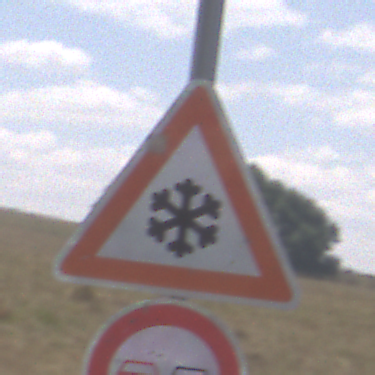
Verkehrszeichen: SchneeOderEisglaette
Zusatzzeichen unten: Ueberholverbot
Umgebung: Outdoor, Nature
Tageszeit: Midday
Wetter: PartlyCloudy
Licht: Natural
Jahreszeit: NotSpecified
Kontrast: HighContrast